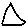
Label: triangle